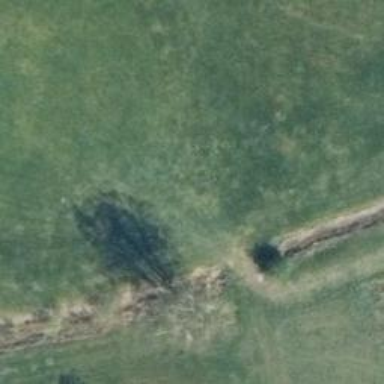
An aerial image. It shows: Path with ground surface suitable for golf carts. The track type is grade 5.